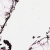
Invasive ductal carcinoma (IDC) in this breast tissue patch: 0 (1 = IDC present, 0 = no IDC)